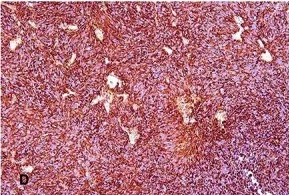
Widespread intense immunoreactivity for. Vimentin,. X 200).
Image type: pathology (immunostaining)